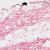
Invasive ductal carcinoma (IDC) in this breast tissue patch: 0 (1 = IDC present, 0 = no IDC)